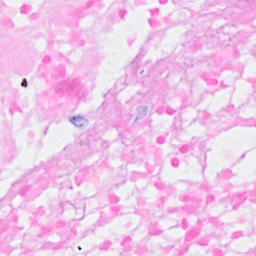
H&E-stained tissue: Breast